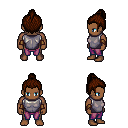
a pixel art fantasy rpg character, male body template, human, dark skin, steel chest armor, magenta pants, brown short topknot hairstyle, leather bracers, four views (front, back, left, right), 2x2 character sprite sheet, small pixel art, hard edges, no anti-aliasing